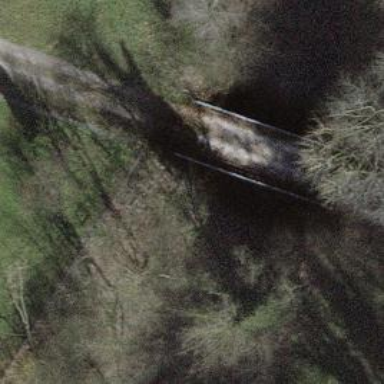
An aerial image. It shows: Track road on bridge.